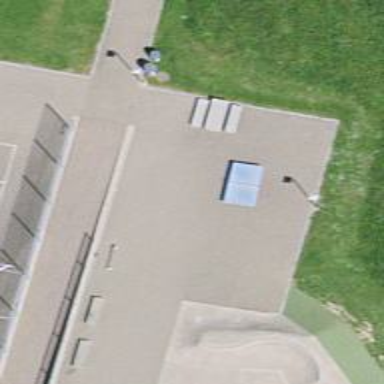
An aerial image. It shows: Pitch for leisure activities.